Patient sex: M
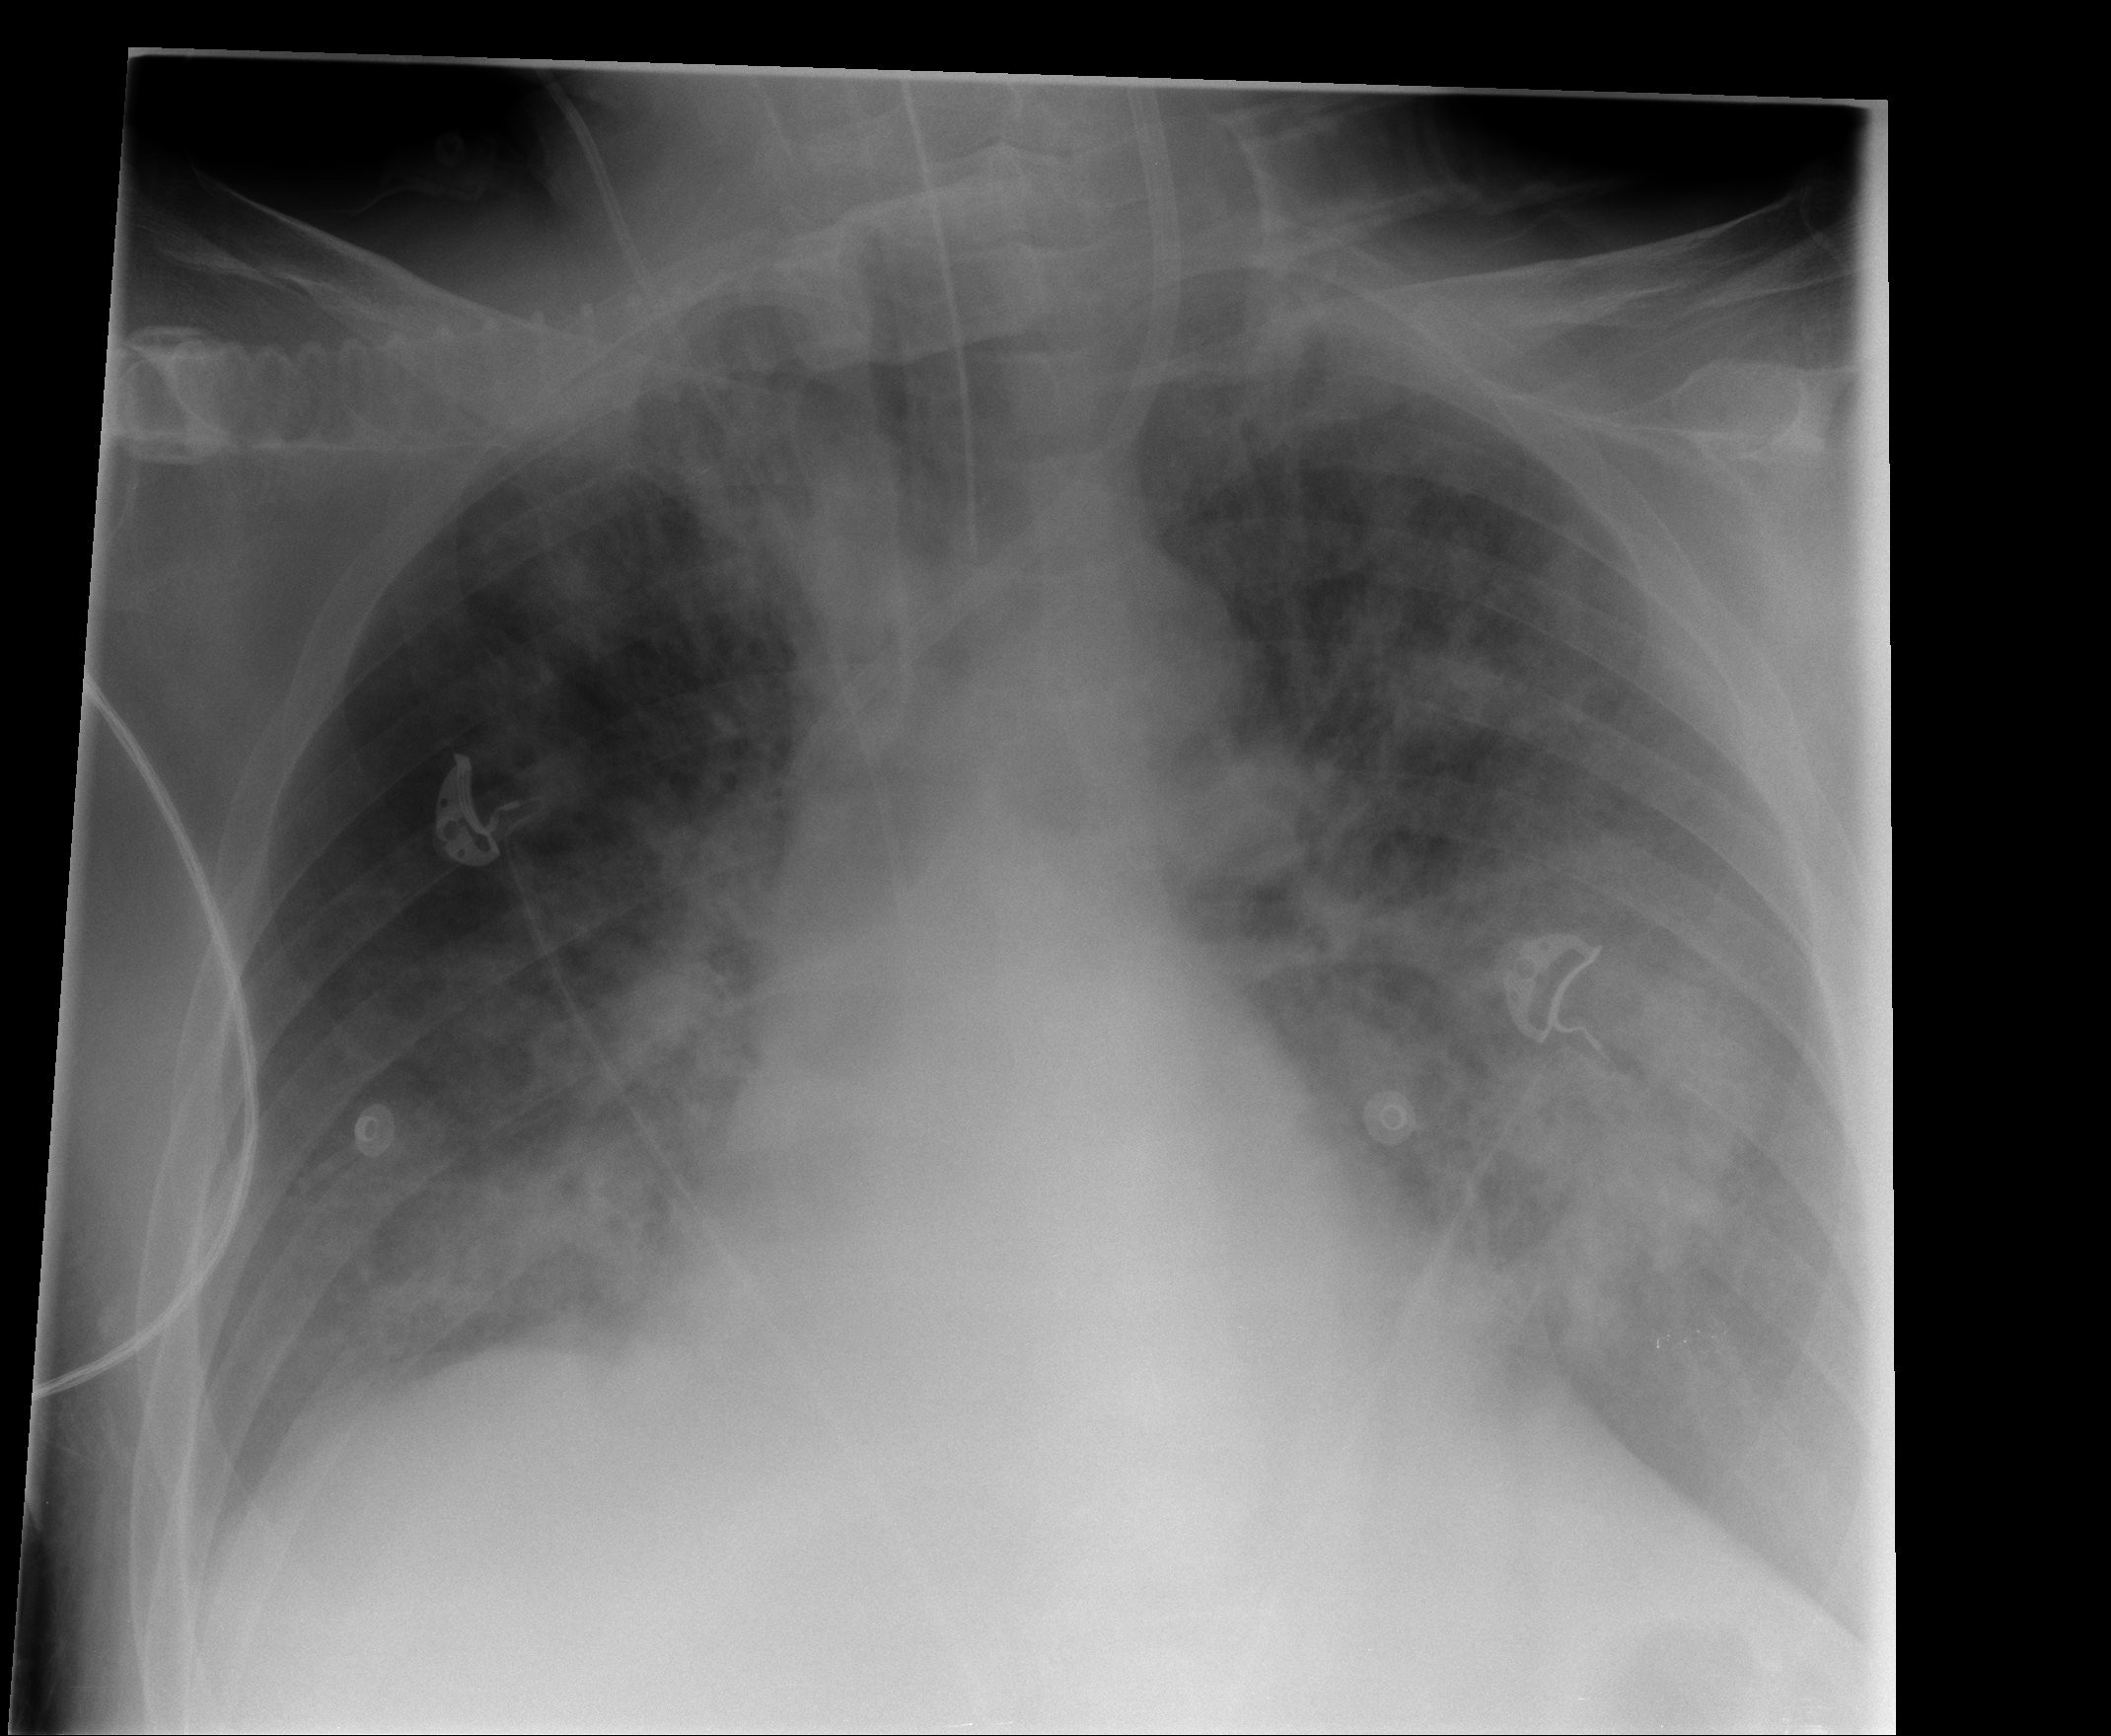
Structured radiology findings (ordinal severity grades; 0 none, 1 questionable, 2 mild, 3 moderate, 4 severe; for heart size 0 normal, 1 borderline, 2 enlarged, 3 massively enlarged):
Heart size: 1
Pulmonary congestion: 1
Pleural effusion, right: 1
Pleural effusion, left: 1
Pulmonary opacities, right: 3
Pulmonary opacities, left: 3
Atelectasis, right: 2
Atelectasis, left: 2